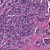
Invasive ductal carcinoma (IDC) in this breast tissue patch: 1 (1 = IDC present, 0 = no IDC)